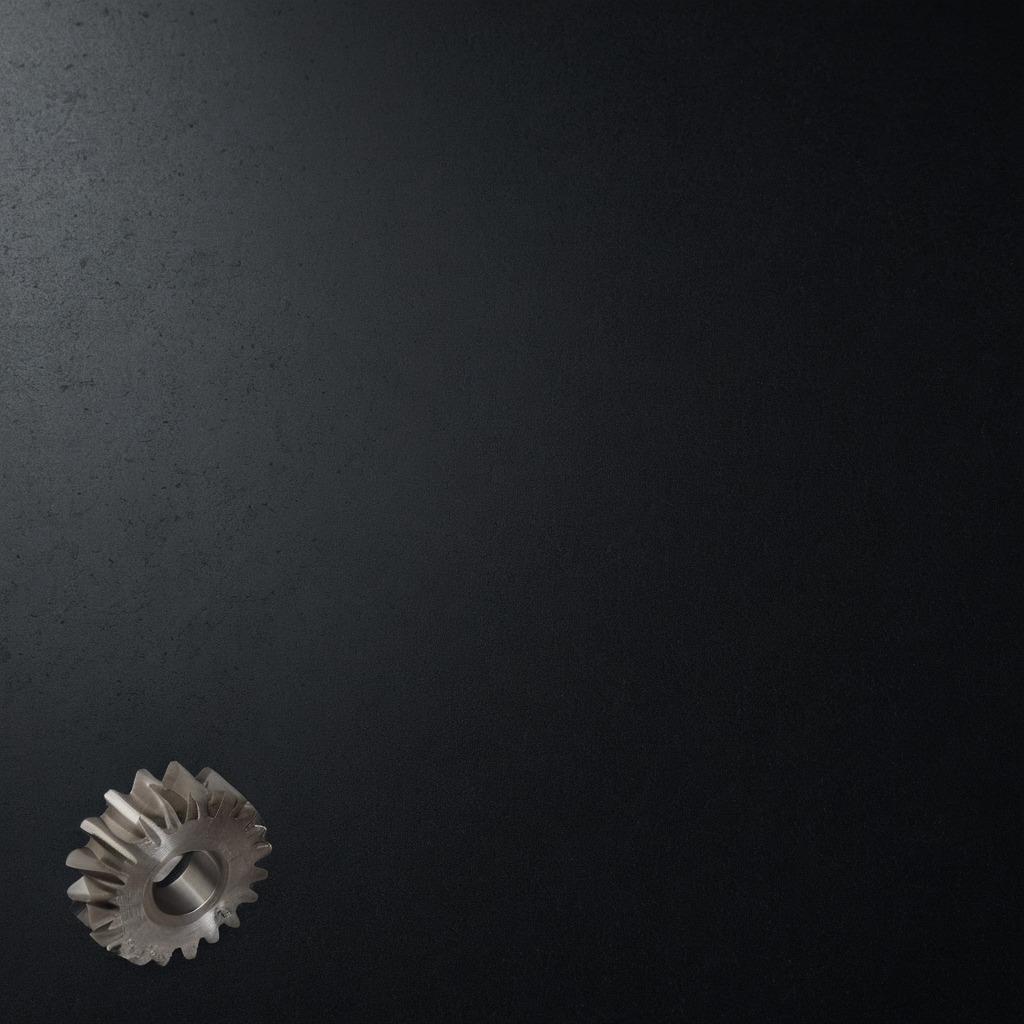
A steel gear with teeth is lying on the clean granite tabletop covered with a black rubber mat inside a workshop at night dim ambient light soft shadows worn but beneath the mat